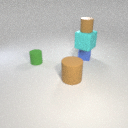
large cyan rubber cube below small brown rubber cylinder